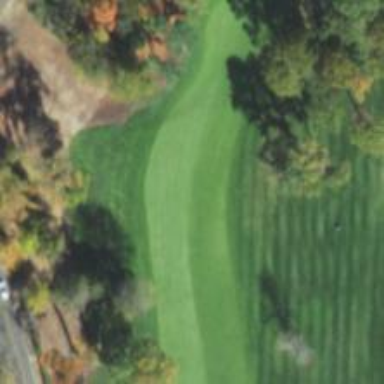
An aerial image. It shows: Golf hole.